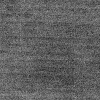
Atmospheric dust classification: dusty